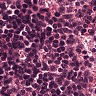
Metastatic tissue present: no